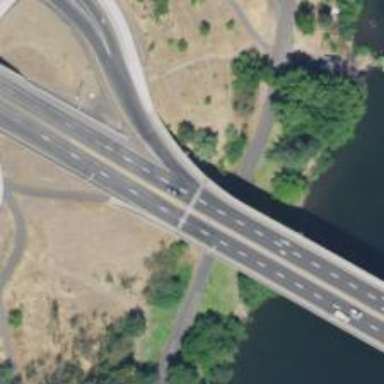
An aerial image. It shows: Motorway junction.